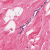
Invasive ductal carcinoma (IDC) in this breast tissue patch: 0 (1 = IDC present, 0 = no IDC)